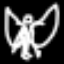
Label: angel